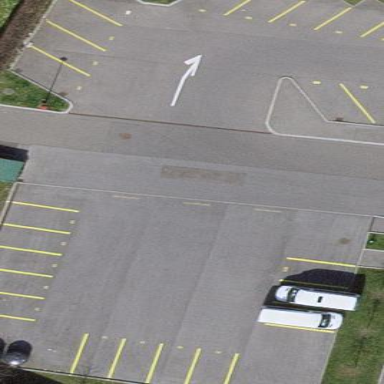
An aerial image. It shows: Parking area with surface.